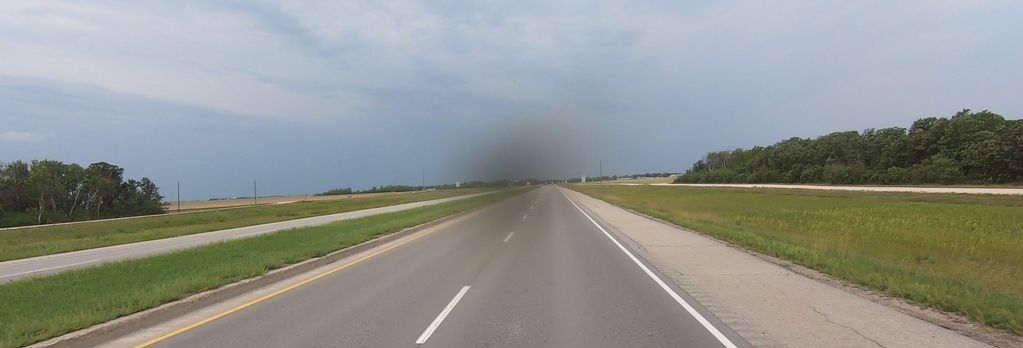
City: winnipeg